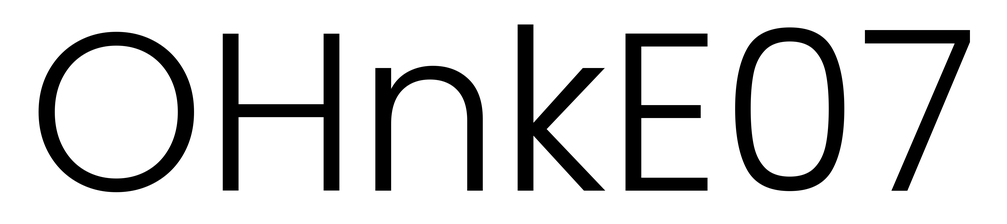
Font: Poppins-Light